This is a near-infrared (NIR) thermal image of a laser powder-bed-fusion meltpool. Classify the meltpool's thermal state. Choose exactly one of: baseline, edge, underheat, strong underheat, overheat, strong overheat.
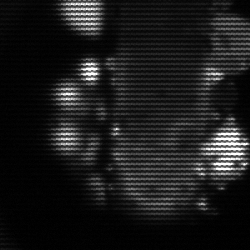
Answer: strong underheat